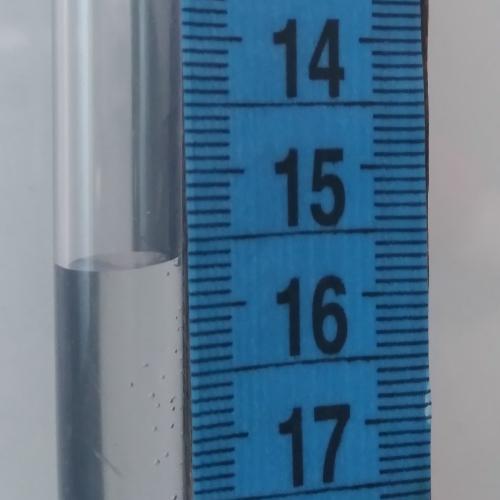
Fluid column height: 15.6 cm